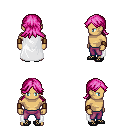
a pixel art fantasy rpg character, male body template, human, tanned skin, white cape, magenta pants, pink loose hair, leather bracers, ghillies, four views (front, back, left, right), 2x2 character sprite sheet, small pixel art, hard edges, no anti-aliasing